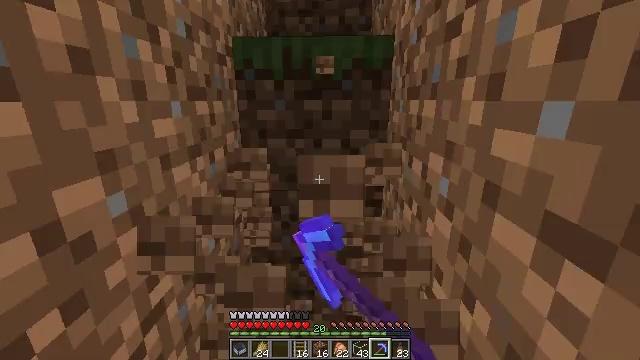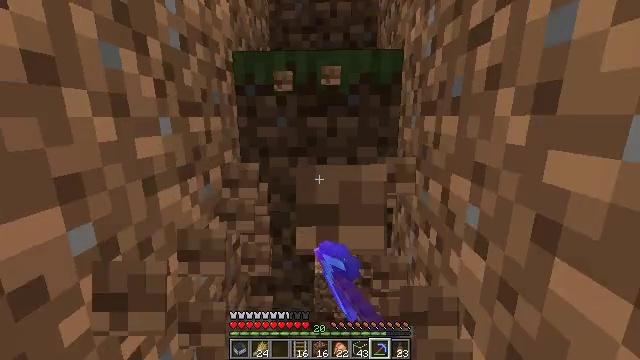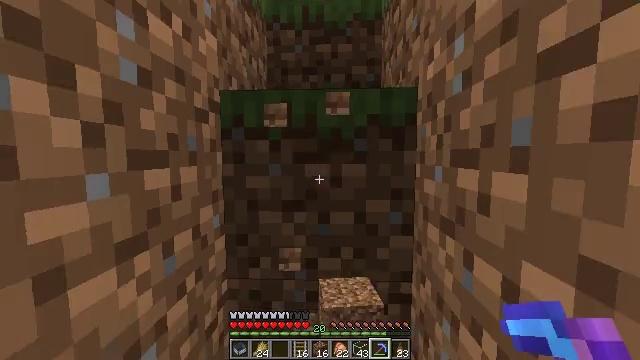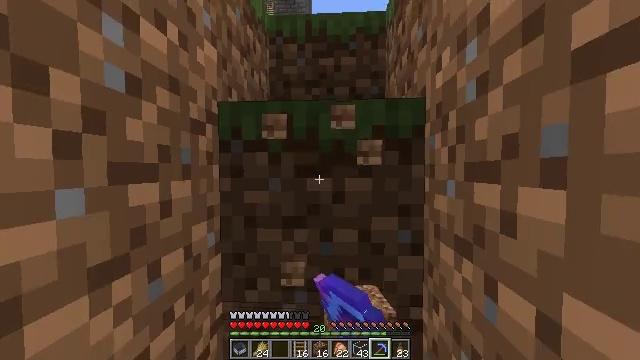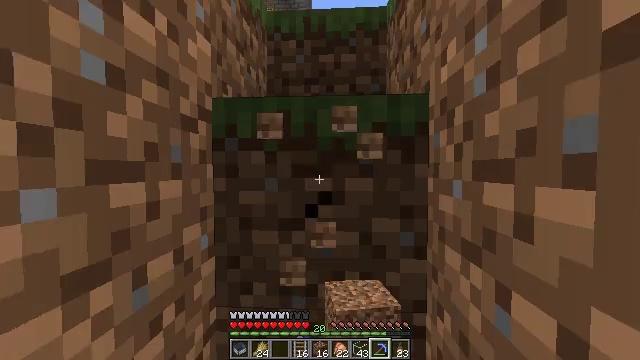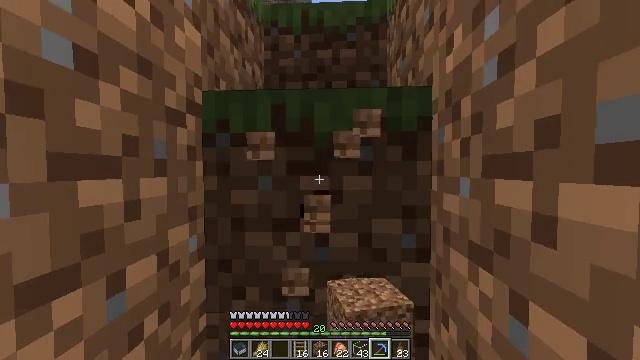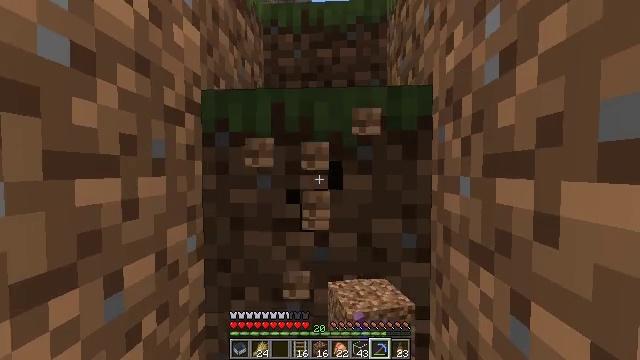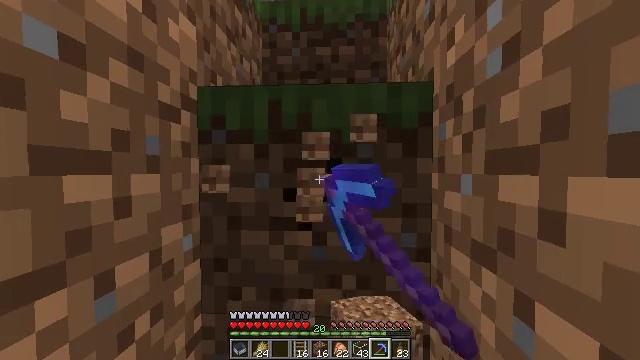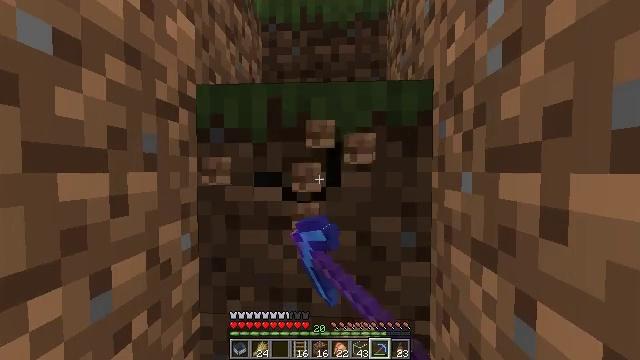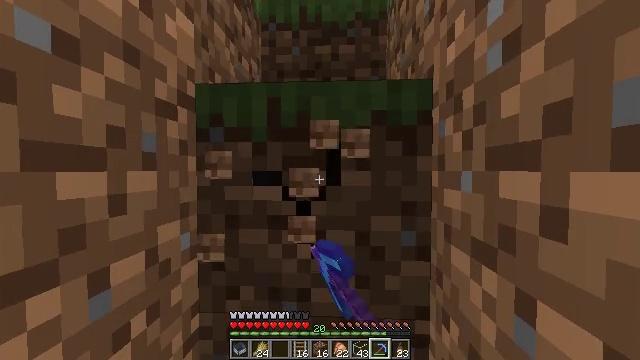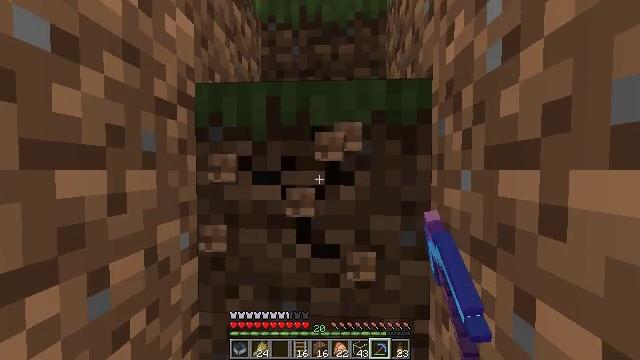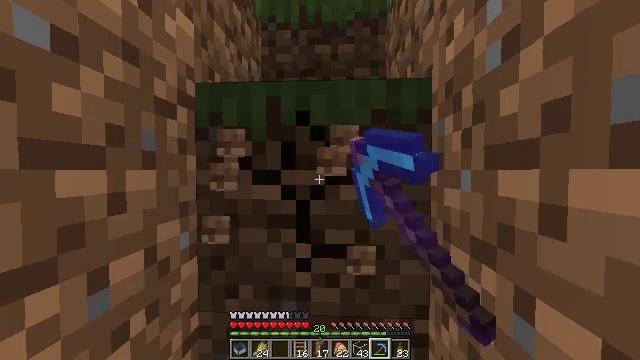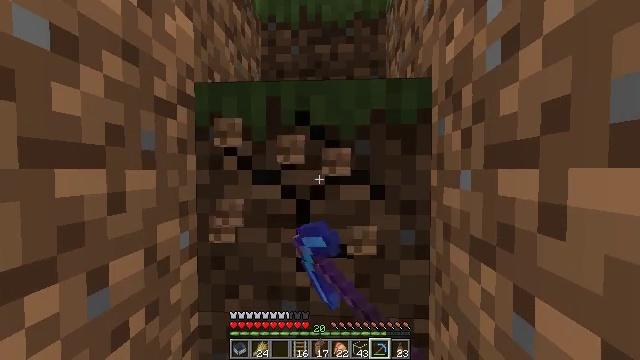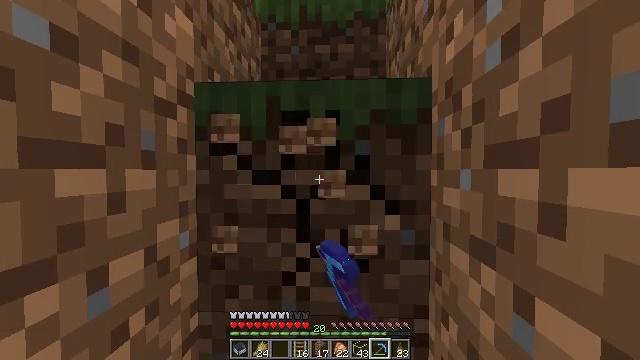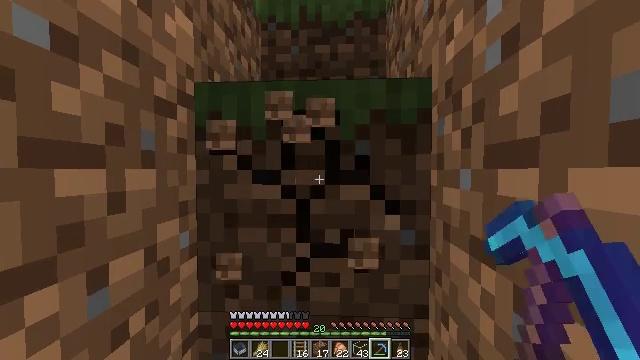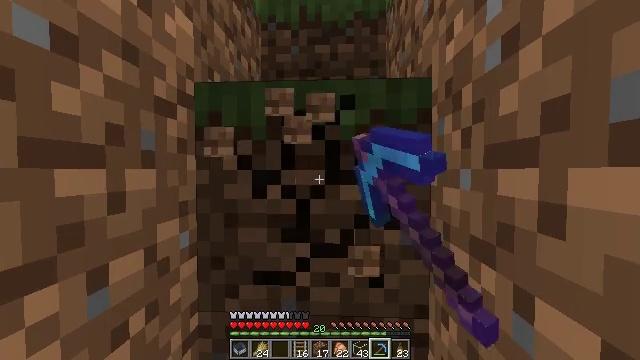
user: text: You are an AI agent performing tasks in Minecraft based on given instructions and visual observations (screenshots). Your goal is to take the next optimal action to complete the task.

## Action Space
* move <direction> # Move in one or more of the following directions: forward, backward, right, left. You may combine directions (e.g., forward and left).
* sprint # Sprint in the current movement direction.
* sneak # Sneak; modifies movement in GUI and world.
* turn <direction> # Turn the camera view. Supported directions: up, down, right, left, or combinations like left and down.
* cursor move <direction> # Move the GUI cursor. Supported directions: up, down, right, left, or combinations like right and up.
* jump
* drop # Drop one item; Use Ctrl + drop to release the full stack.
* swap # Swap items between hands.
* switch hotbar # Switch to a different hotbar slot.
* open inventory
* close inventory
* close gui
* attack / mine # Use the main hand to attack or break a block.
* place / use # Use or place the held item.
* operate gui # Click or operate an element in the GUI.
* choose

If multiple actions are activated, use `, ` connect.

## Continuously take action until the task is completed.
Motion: motion action
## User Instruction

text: Gather grass block for landscaping.
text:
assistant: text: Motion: move forward, turn up, attack / mine
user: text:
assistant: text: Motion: move forward, turn up, attack / mine
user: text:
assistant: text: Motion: turn up, attack / mine
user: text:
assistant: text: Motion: attack / mine
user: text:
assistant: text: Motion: attack / mine
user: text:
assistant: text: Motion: attack / mine
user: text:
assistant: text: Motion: attack / mine
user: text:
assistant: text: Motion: attack / mine
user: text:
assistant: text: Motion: attack / mine
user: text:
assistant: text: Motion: attack / mine
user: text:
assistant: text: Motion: attack / mine
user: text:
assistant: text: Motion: attack / mine
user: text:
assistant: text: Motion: attack / mine
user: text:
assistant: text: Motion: attack / mine
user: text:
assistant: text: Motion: attack / mine
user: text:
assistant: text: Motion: attack / mine
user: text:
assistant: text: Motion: attack / mine
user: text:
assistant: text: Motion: attack / mine
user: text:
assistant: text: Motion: no_op
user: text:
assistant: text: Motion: no_op
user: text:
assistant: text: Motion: no_op
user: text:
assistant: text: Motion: no_op
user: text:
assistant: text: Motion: no_op
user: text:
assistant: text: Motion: move forward, turn down
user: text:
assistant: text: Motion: move forward, turn right and down
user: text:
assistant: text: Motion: move forward, turn down
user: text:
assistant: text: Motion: move forward
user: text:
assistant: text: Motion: no_op
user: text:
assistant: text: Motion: turn down
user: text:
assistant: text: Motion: turn down